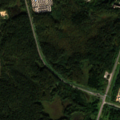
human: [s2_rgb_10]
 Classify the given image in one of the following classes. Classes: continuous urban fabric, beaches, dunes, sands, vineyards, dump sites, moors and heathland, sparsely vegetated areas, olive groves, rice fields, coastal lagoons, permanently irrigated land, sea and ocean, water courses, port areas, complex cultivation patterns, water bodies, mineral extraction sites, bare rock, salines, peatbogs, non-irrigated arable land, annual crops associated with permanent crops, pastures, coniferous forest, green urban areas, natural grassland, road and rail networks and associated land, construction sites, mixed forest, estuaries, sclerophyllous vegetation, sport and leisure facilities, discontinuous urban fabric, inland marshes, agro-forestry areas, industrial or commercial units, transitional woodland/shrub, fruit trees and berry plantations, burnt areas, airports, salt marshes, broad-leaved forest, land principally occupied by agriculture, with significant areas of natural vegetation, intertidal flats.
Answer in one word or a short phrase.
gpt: industrial or commercial units, green urban areas, coniferous forest, mixed forest, transitional woodland/shrub, inland marshes